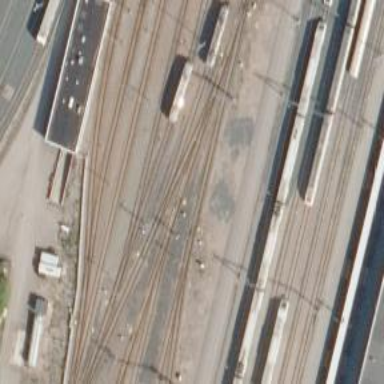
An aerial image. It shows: Rail yard with electrified contact lines for the railway.